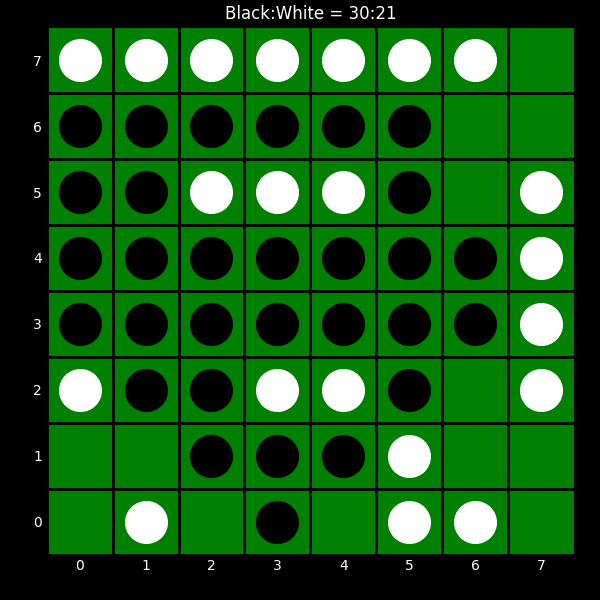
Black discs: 30
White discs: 21